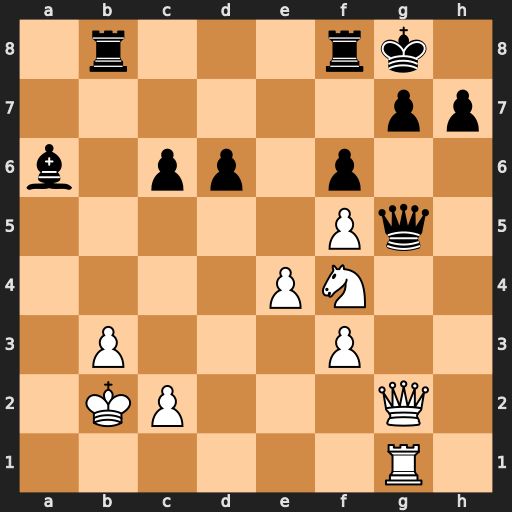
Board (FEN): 1r3rk1/6pp/b1pp1p2/5Pq1/4PN2/1P3P2/1KP3Q1/6R1
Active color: w
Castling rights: -
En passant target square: -
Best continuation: Qh2 Qxg1 Qxg1